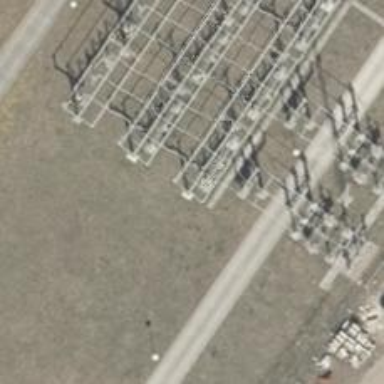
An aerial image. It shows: Power line carrying busbar.